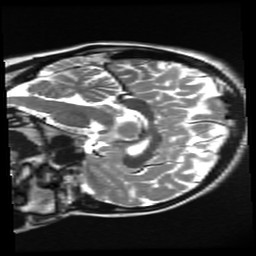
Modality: T2w
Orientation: sagittal
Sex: female
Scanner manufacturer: ge
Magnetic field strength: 3 T
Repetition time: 5 s
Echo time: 0.1015 s